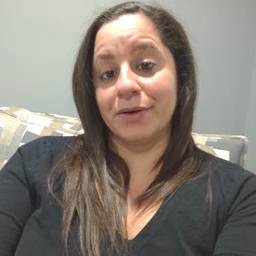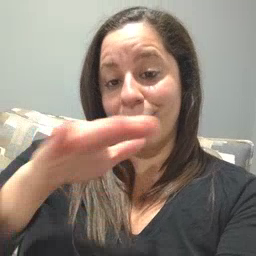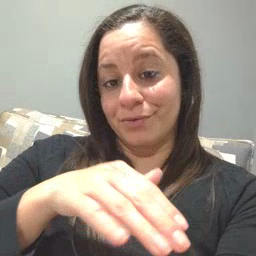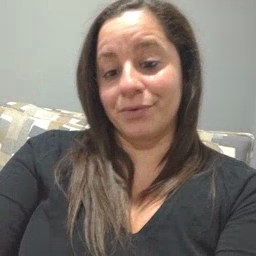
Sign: on